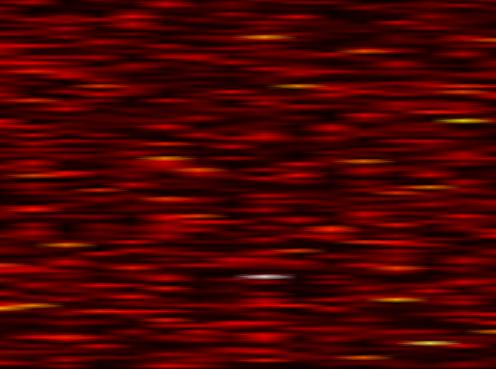
Label: FOFDM